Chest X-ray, AP view. Patient: 58 years old, sex F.
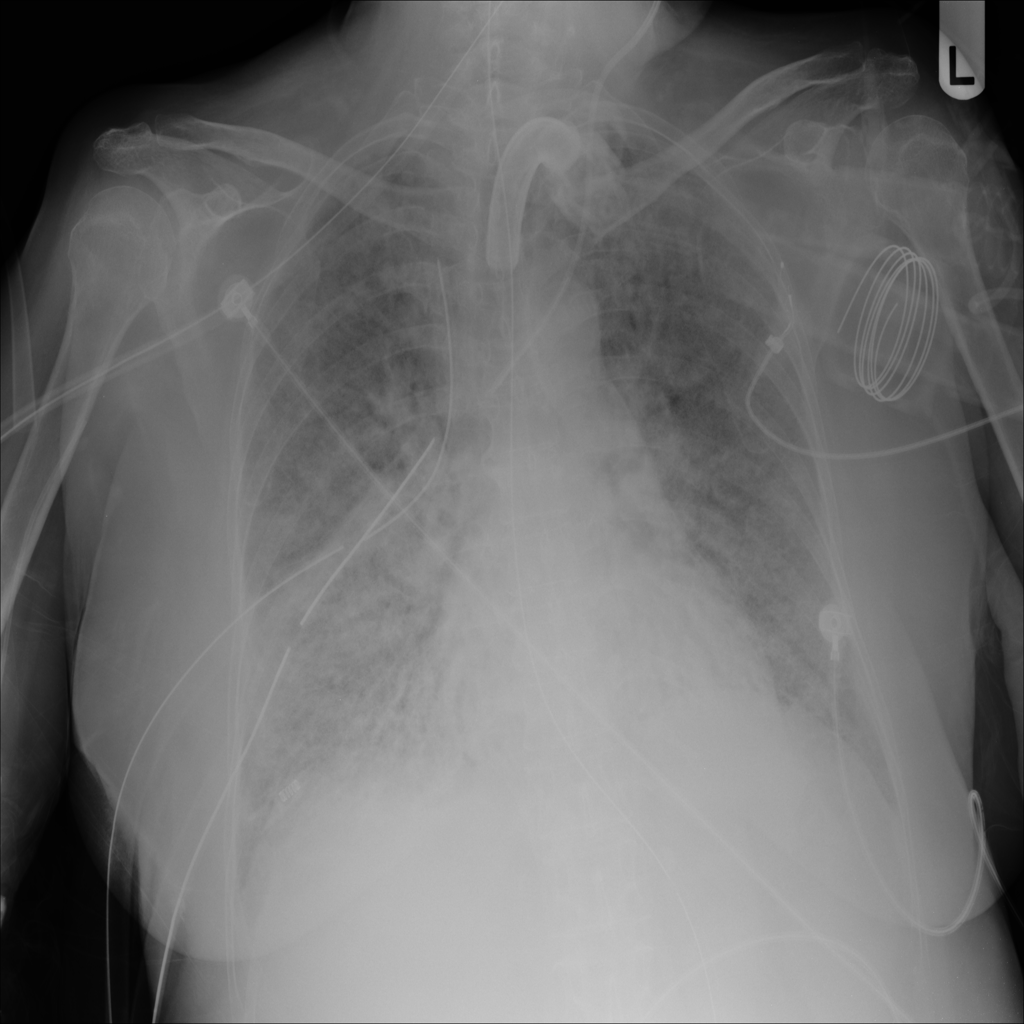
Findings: Consolidation